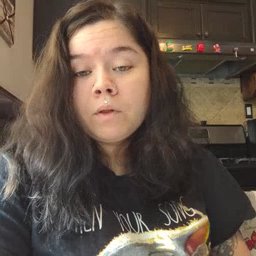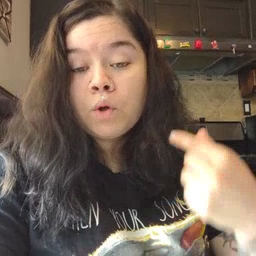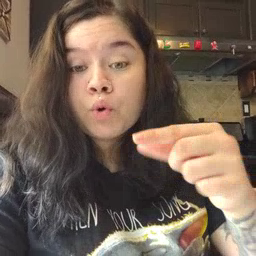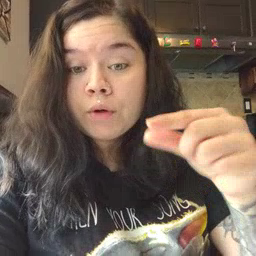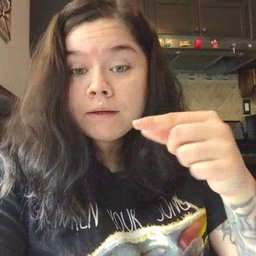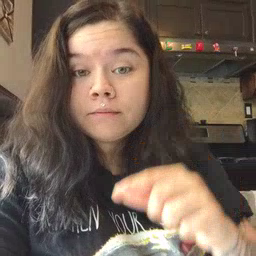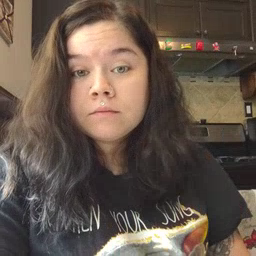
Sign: green